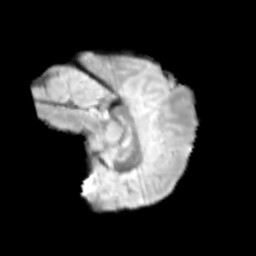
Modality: T2w
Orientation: sagittal
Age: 9
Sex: male
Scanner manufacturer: siemens
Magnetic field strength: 3 T
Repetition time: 3.8 s
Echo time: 0.07 s